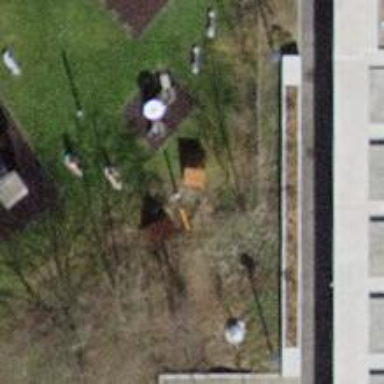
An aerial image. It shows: Playground with playhouse.